Question: I am attempting to create a text file while with a variable in it's name:
'''
mkdir logs
For /f "tokens=2-4 delims=/ " %%a in ('date /t') do (set mydate=%%c-%%a-%%b)
For /f "tokens=1-2 delims=/:" %%a in ('time /t') do (set mytime=%%a%%b)
set filename=build_%mydate%_%mytime%
gradlew build > I:\TNB_XPort_Redux\logs\%filename%x.txt
'''
When I run the batch file I get this as an output:

Any ideas how to get the file to be properly created as a text file?
: I am expecting the file to be named: build_date_time. instead of build_date_time
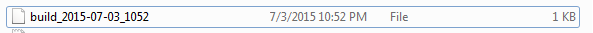
Answer: You could use the following to create a blank text file at your chosen path:
'''
mkdir logs
For /f "tokens=2-4 delims=/ " %%a in ('date /t') do (set mydate=%%c-%%a-%%b)
For /f "tokens=1-2 delims=/:" %%a in ('time /t') do (set mytime=%%a%%b)
break>"I:\TNB_XPort_Redux\logsuild_%mydate%_%mytime%.txt"
'''
This snip of code would create a dir "logs", and a blank file "build_%mydate%_%mytime%.txt" in that directory.
Alternatively you could use the longer method of setting a filename variable as you did in your example.
'''
mkdir logs
For /f "tokens=2-4 delims=/ " %%a in ('date /t') do (set mydate=%%c-%%a-%%b)
For /f "tokens=1-2 delims=/:" %%a in ('time /t') do (set mytime=%%a%%b)
set filename=build_%mydate%_%mytime%
break>"I:\TNB_XPort_Redux\logs\%filename%.txt"
'''
All in all they both do the same thing